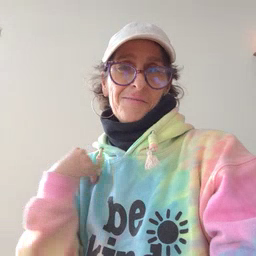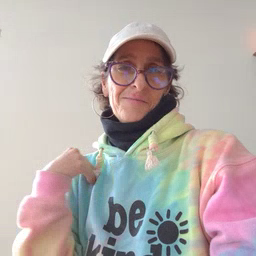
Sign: animal